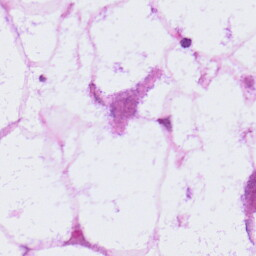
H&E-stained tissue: LymphNode